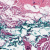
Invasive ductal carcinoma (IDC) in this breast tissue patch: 0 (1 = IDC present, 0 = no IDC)